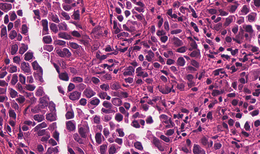
Tumor epithelial tissue: yes
Tumor-associated stroma tissue: yes
Normal tissue: no